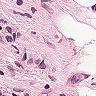
Metastatic tissue present: yes